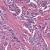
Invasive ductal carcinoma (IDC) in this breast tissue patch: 1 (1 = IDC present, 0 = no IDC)